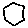
Label: hexagon